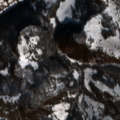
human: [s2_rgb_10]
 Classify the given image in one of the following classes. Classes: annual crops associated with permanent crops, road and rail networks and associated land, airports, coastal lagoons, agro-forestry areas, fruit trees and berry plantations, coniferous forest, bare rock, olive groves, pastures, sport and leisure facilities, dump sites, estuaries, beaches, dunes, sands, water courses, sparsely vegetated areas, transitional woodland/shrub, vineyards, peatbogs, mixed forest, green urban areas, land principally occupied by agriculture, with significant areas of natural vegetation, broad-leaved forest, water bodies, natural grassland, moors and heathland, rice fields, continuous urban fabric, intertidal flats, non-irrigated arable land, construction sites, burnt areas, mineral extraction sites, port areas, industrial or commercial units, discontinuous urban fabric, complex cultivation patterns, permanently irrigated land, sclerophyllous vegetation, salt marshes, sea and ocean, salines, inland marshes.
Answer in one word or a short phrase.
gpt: broad-leaved forest, natural grassland, transitional woodland/shrub